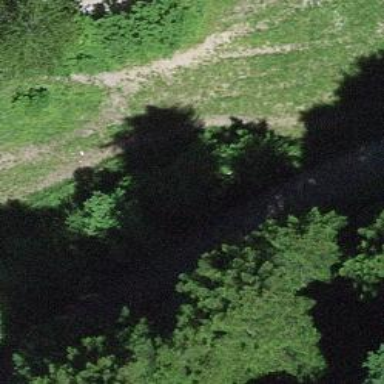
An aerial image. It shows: Culvert tunnel.